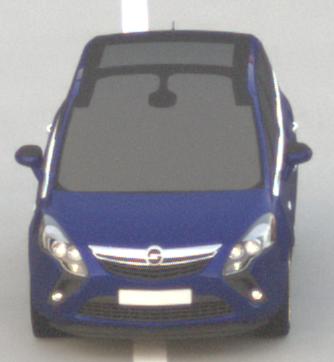
Make: Opel
Model: Zafira Tourer 1.8
Detailed model: Zafira (C) Tourer
Model produced from: 2012/01
Model produced until: 2015/06
Doors: 5
Color: blue
Road condition: dry road
Daytime: sunrise or sunset
Contrast: low contrast